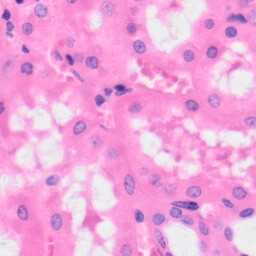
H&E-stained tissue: Kidney